Question: I have tried to use the following code to retrieve the data from the webserver (test.asmx.cs) but somehow this is always throw the error to me... does anyone know what is it going wrong?
'''
using System;
using System.Collections.Generic;
using System.Linq;
using System.Web;
using System.Web.Services;
namespace Test
{
/// <summary>
/// Summary description for autocomplete
/// </summary>
[WebService(Namespace = "http://tempuri.org/")]
[WebServiceBinding(ConformsTo = WsiProfiles.BasicProfile1_1)]
[System.ComponentModel.ToolboxItem(false)]
// To allow this Web Service to be called from script, using ASP.NET AJAX, uncomment the following line.
// [System.Web.Script.Services.ScriptService]
public class autocomplete : System.Web.Services.WebService
{
[WebMethod]
public string HelloWorld()
{
return "Hello World";
}
[WebMethod]
public static string streetNameSearch(int id)
{
return "Melbourne|North Melbourne|South Melbourne|Richmond|North Richmond";
}
}
}
'''
And the following jquery code have placed under pgTest.aspx
'''
$("#example").keyup(function () {
$.ajax({
type: "POST",
url: "pgTest.aspx/streetNameSearch",
data: '{"id":"' + 1 + '"}',
contentType: "application/json; charset=utf-8",
dataType: "json",
success: function (data) {
var returnData = data.d;
alert(returnData)
},
error: function (xhr, ajaxOptions, thrownError) {
alert(ajaxOptions);
},
timeout: function (data) {
alert("time out");
}
});
});
'''

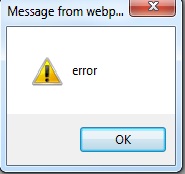
Answer: Uncomment this line:
'''
// [System.Web.Script.Services.ScriptService]
'''
The ScriptService attribute enables all of an ASMX service's methods to respond with raw JSON.